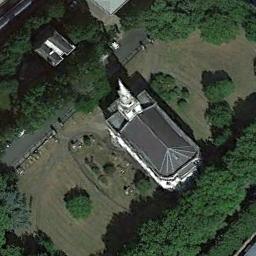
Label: church